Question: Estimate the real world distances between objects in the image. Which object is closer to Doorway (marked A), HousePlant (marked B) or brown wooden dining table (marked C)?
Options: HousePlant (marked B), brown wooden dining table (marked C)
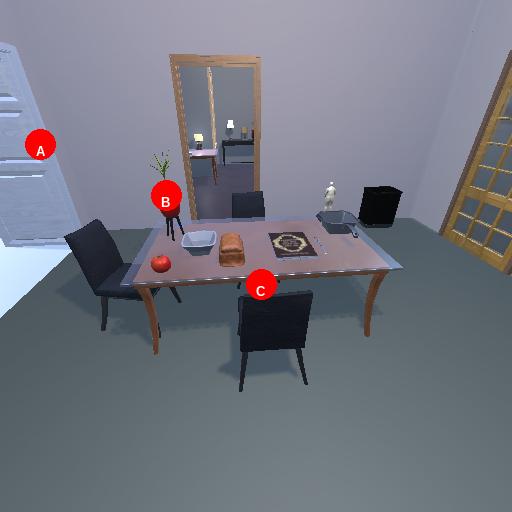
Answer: HousePlant (marked B)